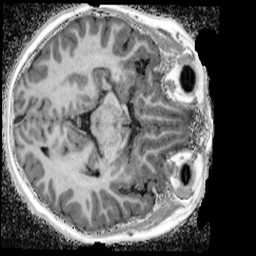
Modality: UNIT1_denoised
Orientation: axial
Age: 13
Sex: male
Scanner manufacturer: siemens
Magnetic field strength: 3 T
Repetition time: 4 s
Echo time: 0.00299 s